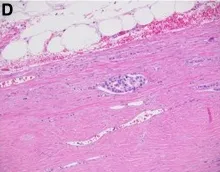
Mitotic figures (6 in 10 high-power fields).
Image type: pathology (h&e)